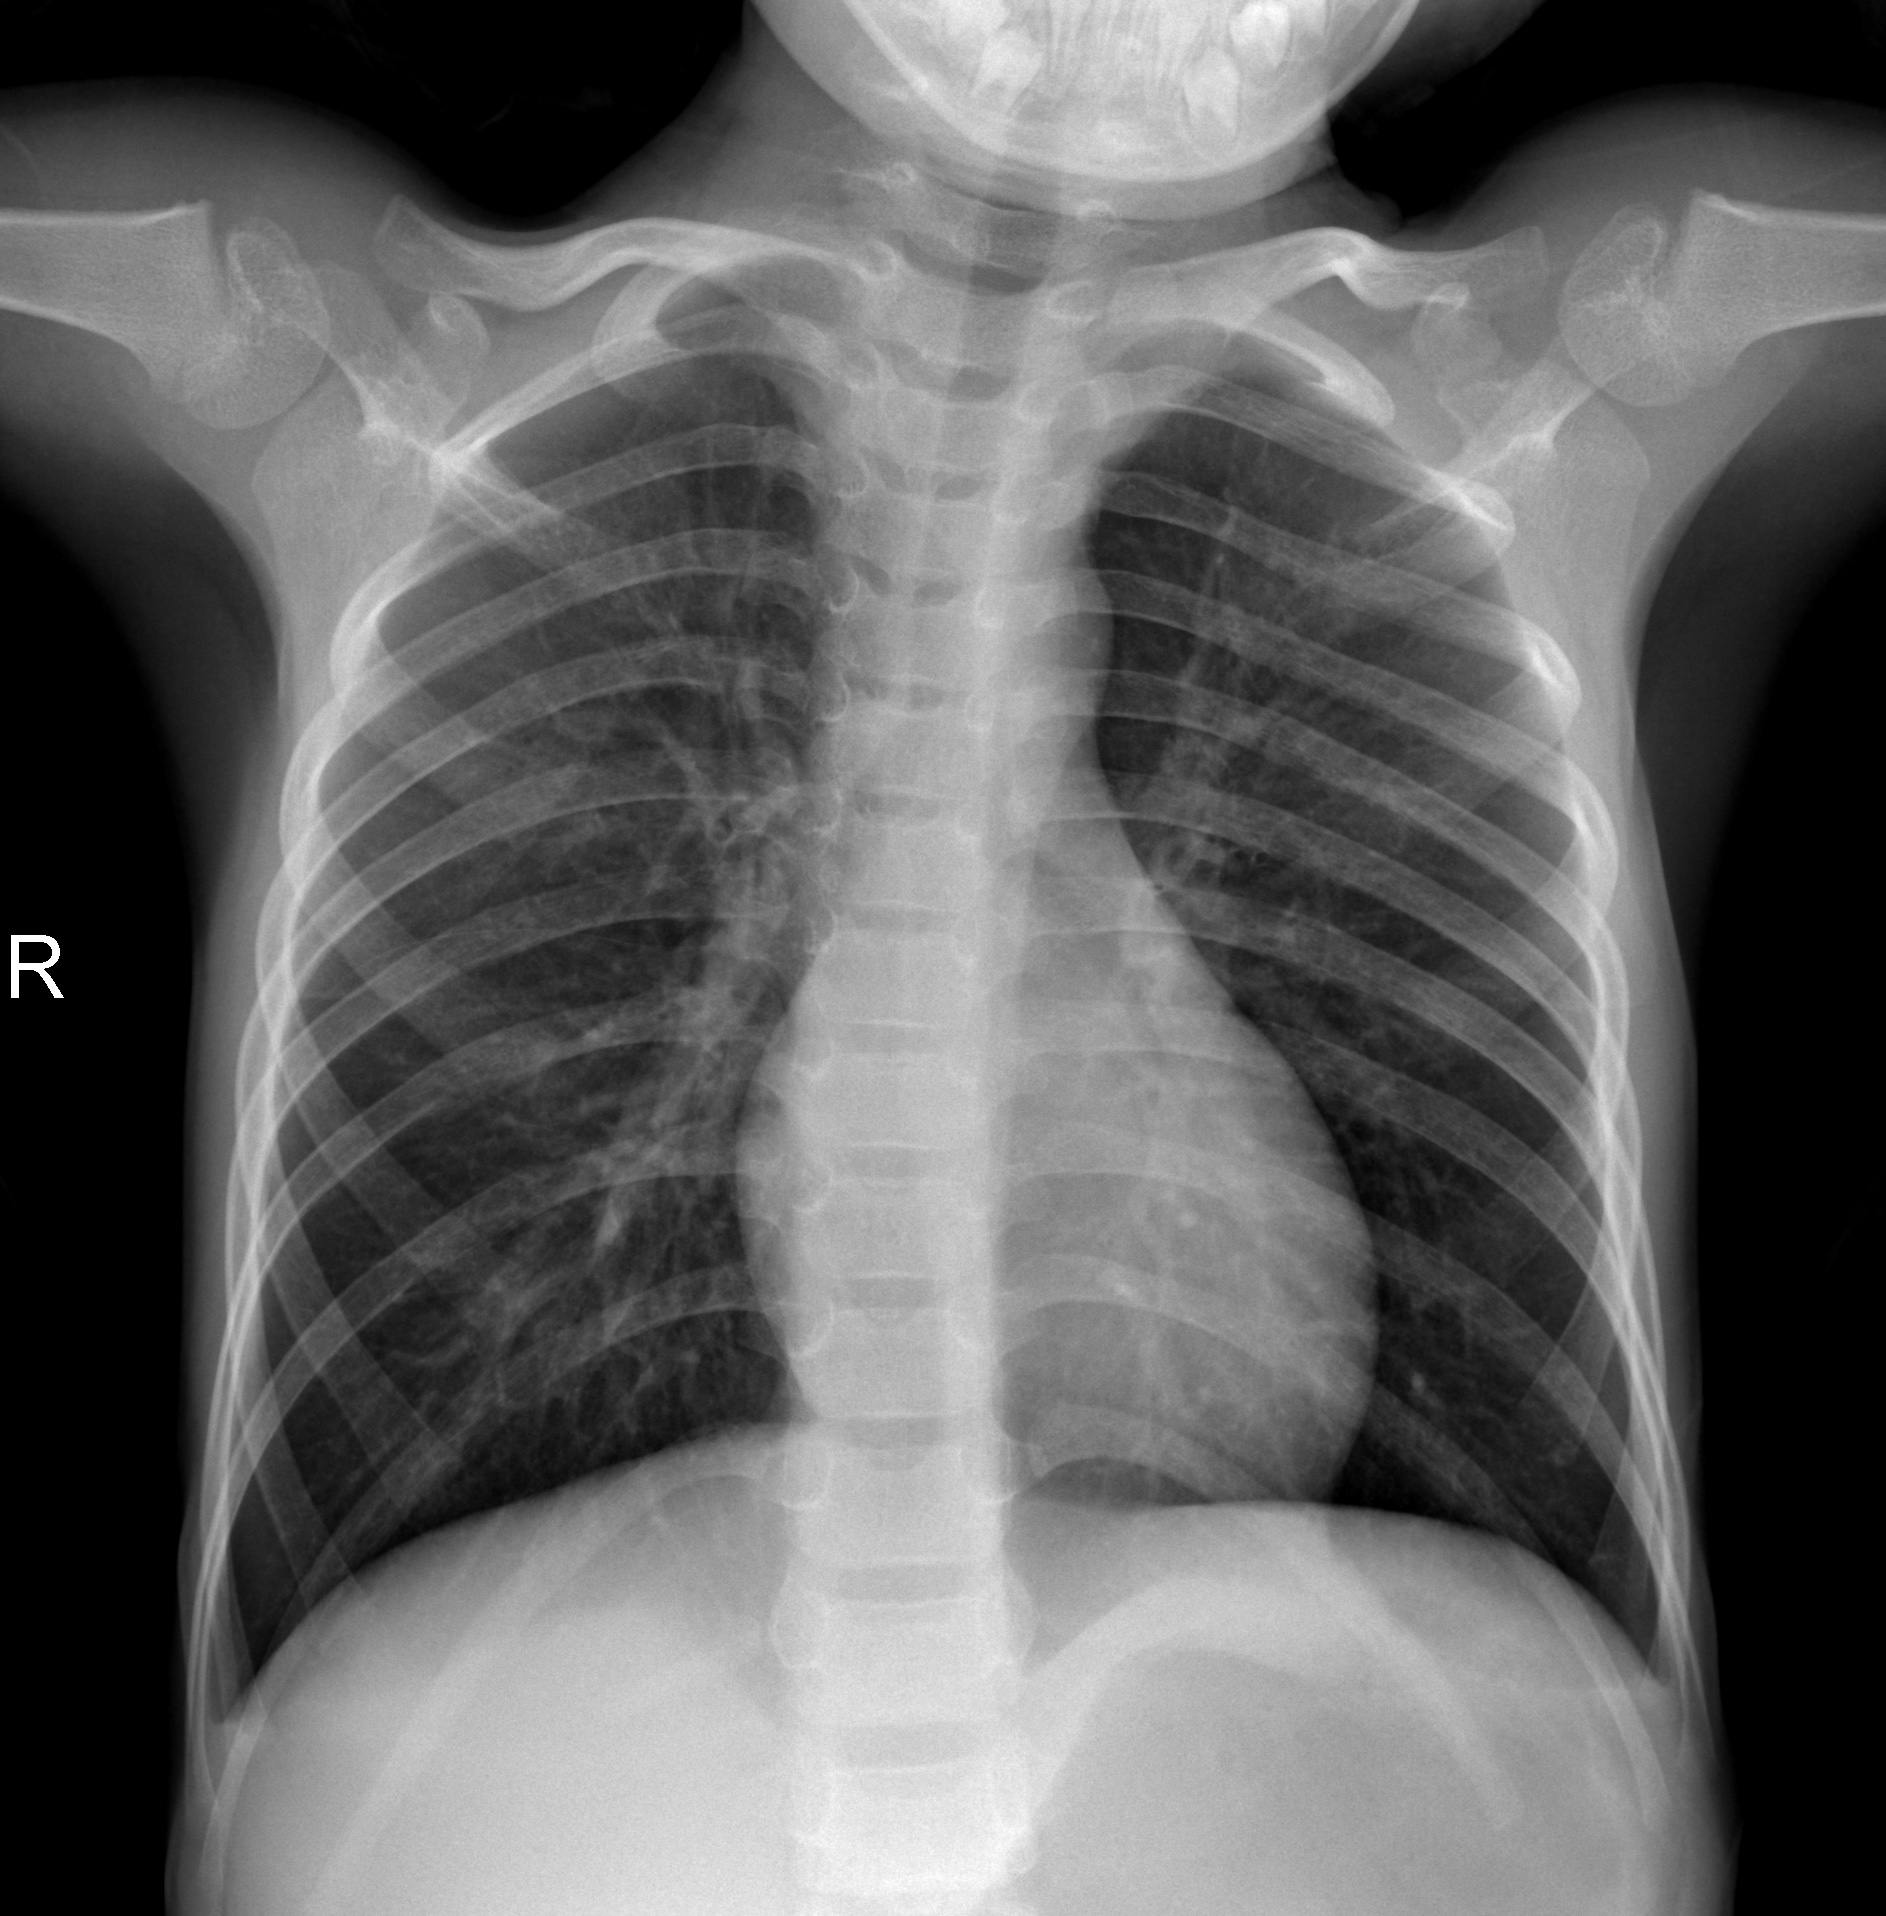
Diagnosis: NORMAL